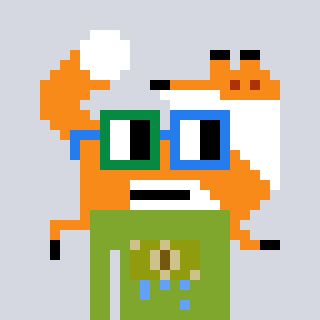
a pixel art character with square green and blue glasses, a fox-shaped head and a slimegreen-colored body on a cool background